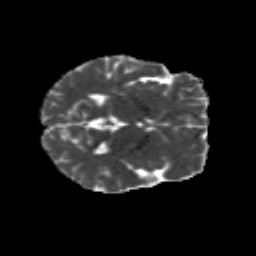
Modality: MD
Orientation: axial
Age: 23
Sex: female
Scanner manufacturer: siemens
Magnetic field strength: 3 T
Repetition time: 8.8 s
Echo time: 0.085 s